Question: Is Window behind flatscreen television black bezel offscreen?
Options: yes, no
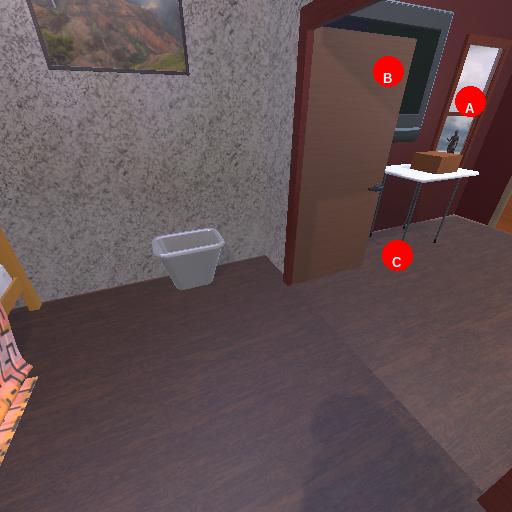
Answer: yes